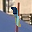
Label: 1